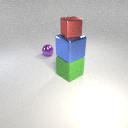
large green rubber cube in front of small purple metal sphere